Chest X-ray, PA view. Patient: 43 years old, sex F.
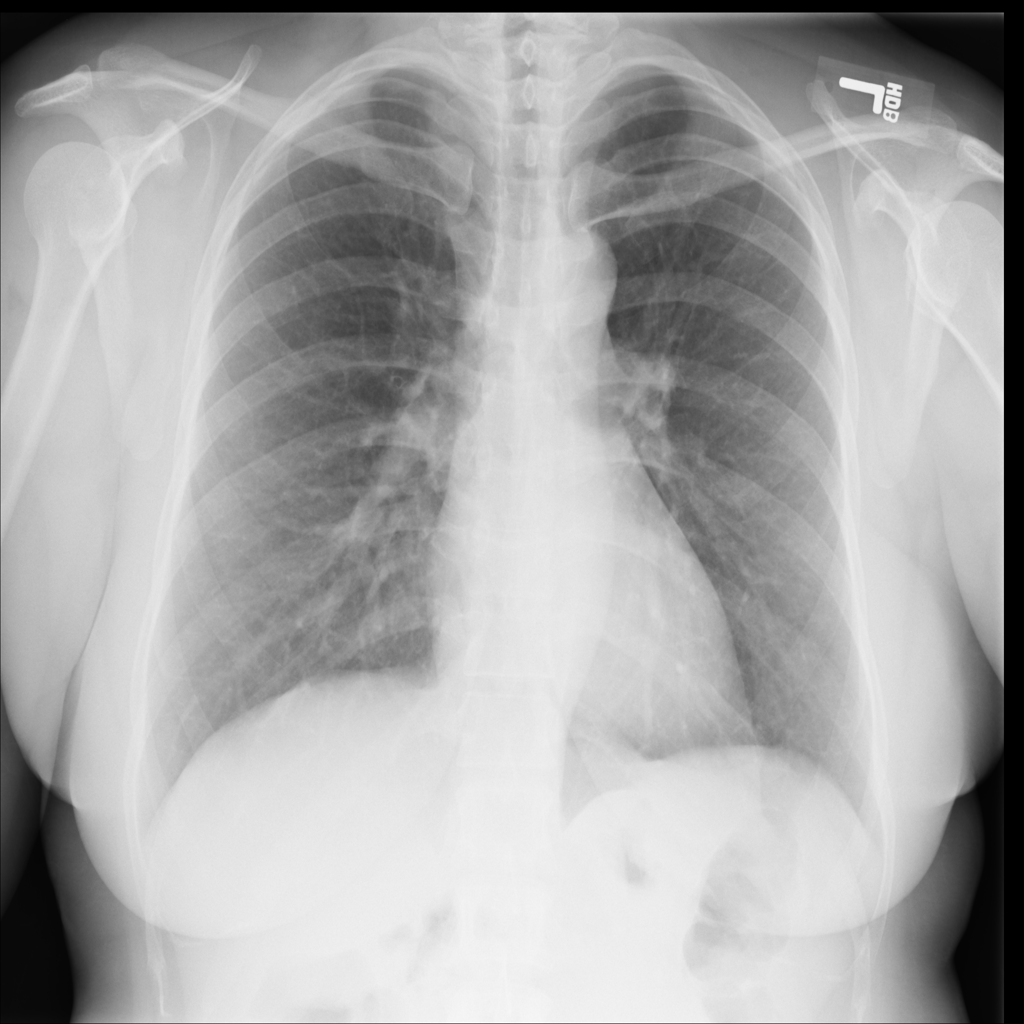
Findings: No Finding